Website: ulta-beauty
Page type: address-validator
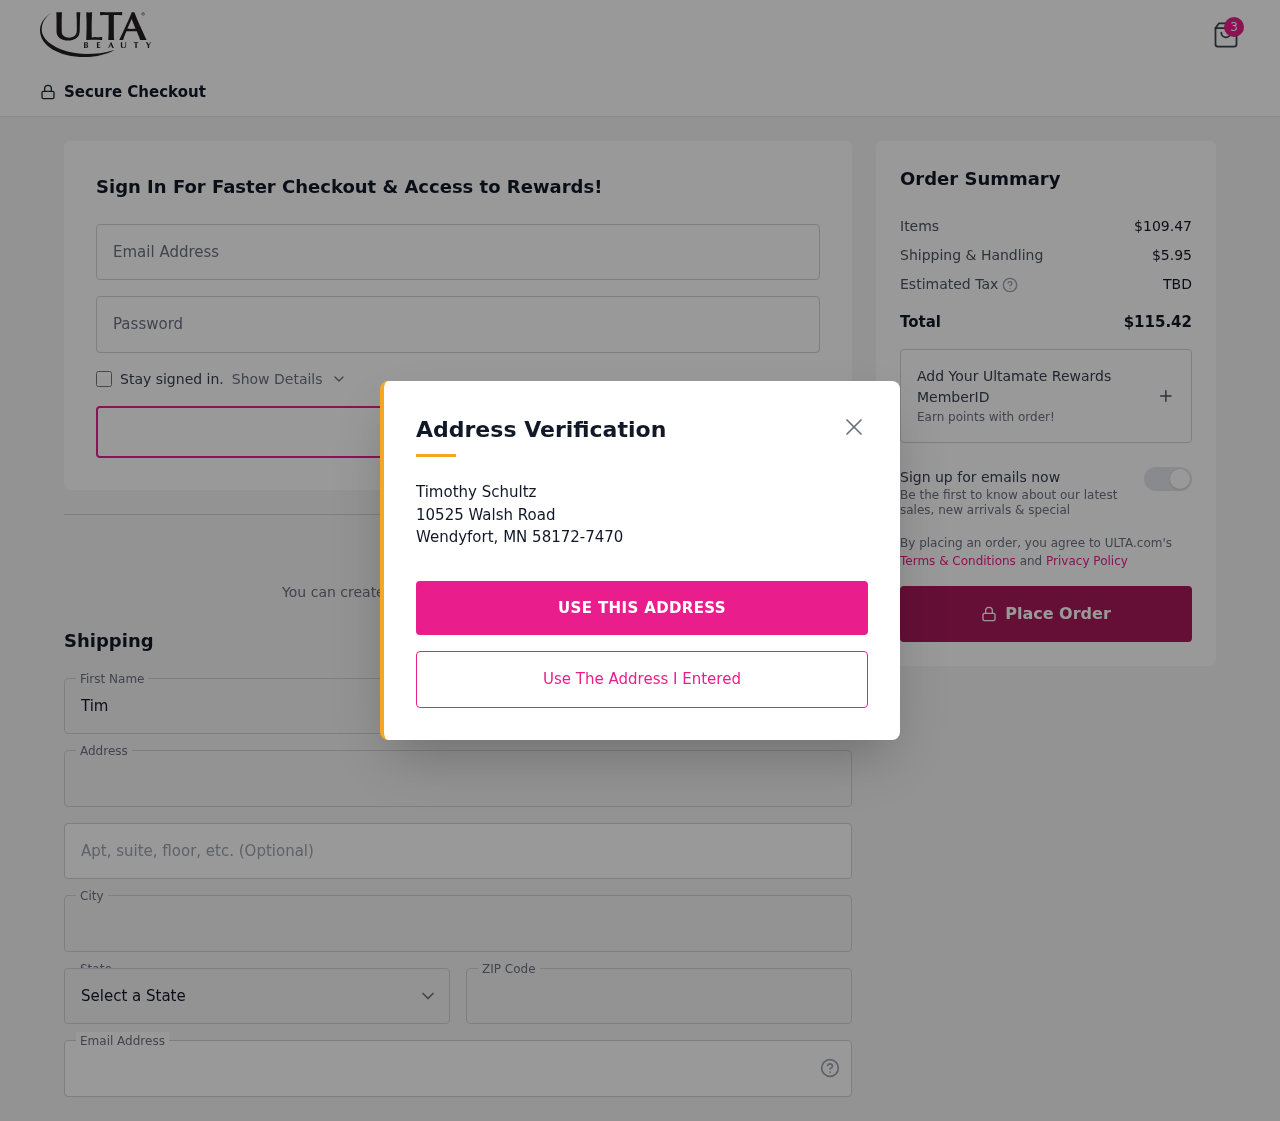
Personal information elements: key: PII_CITY
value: Wendyfort
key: PII_EMAIL
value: timothy.schultz@yahoo.com
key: PII_FIRSTNAME
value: Timothy
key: PII_LASTNAME
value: Schultz
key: PII_POSTCODE
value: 58172
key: PII_STATE_ABBR
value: MN
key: PII_STREET
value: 10525 Walsh Road
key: PII_STREET2
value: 10525 Walsh Road
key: PII_FULLNAME2
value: Timothy Schultz
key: PII_CITY2
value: Wendyfort
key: PII_STATE_ABBR2
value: MN
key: PII_POSTCODE_FULL
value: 58172
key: PII_POSTCODE_EXT
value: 7470
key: PII_POSTCODE_NUMERIC
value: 58172
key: PII_POSTCODE_EXT_NUMERIC
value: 7470
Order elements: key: ORDER_NUM_ITEMS
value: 3
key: ORDER_SUBTOTAL
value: $109.47
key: ORDER_SHIPPING_COST
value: $5.95
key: ORDER_TOTAL
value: $115.42